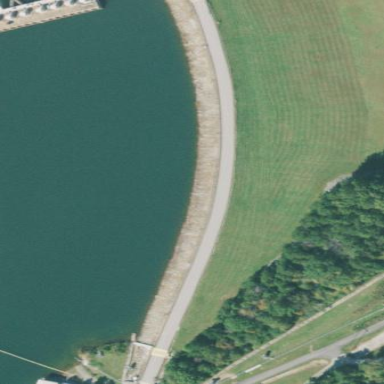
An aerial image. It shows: Dam along waterway.